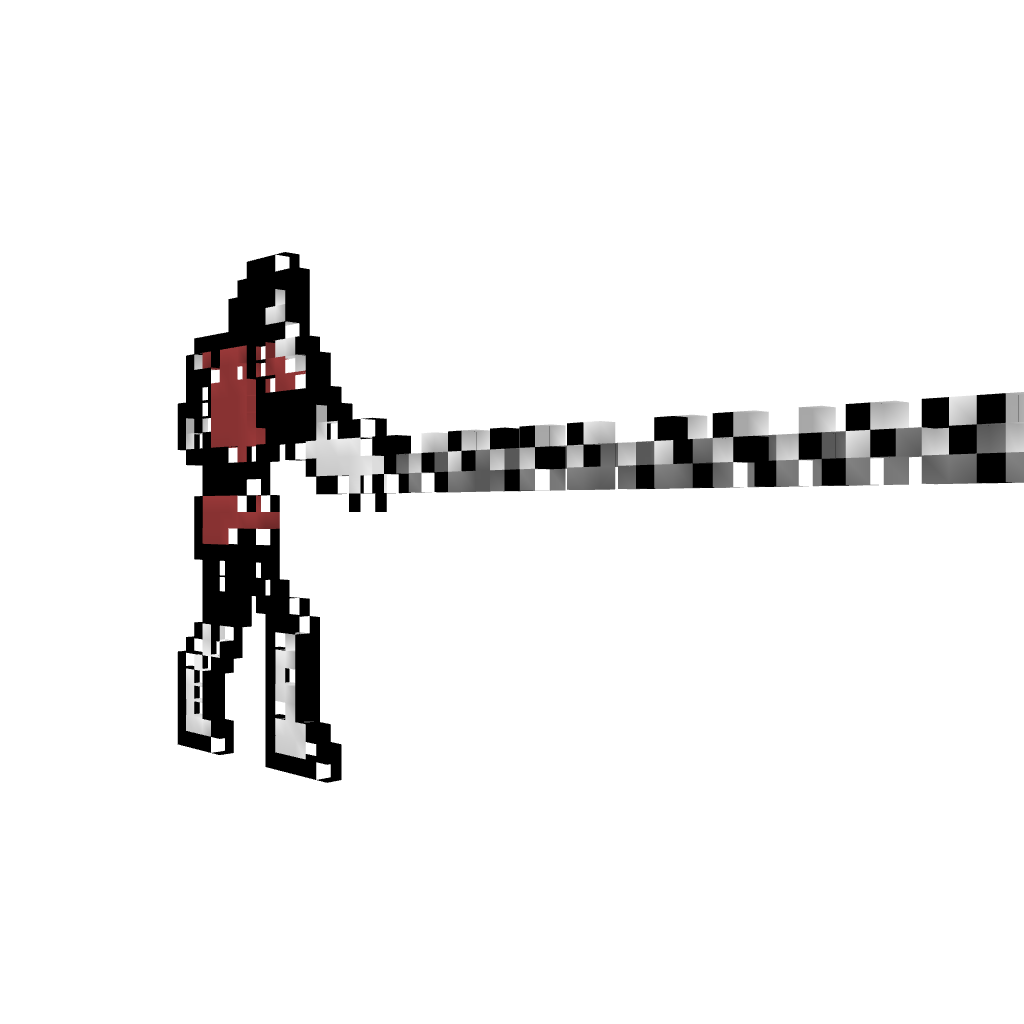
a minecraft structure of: Simon Whipping(Castlevania 2) bad low quality